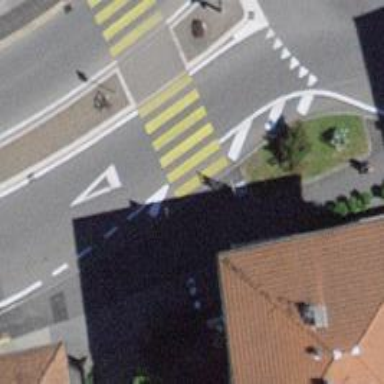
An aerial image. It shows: Uncontrolled road crossing.